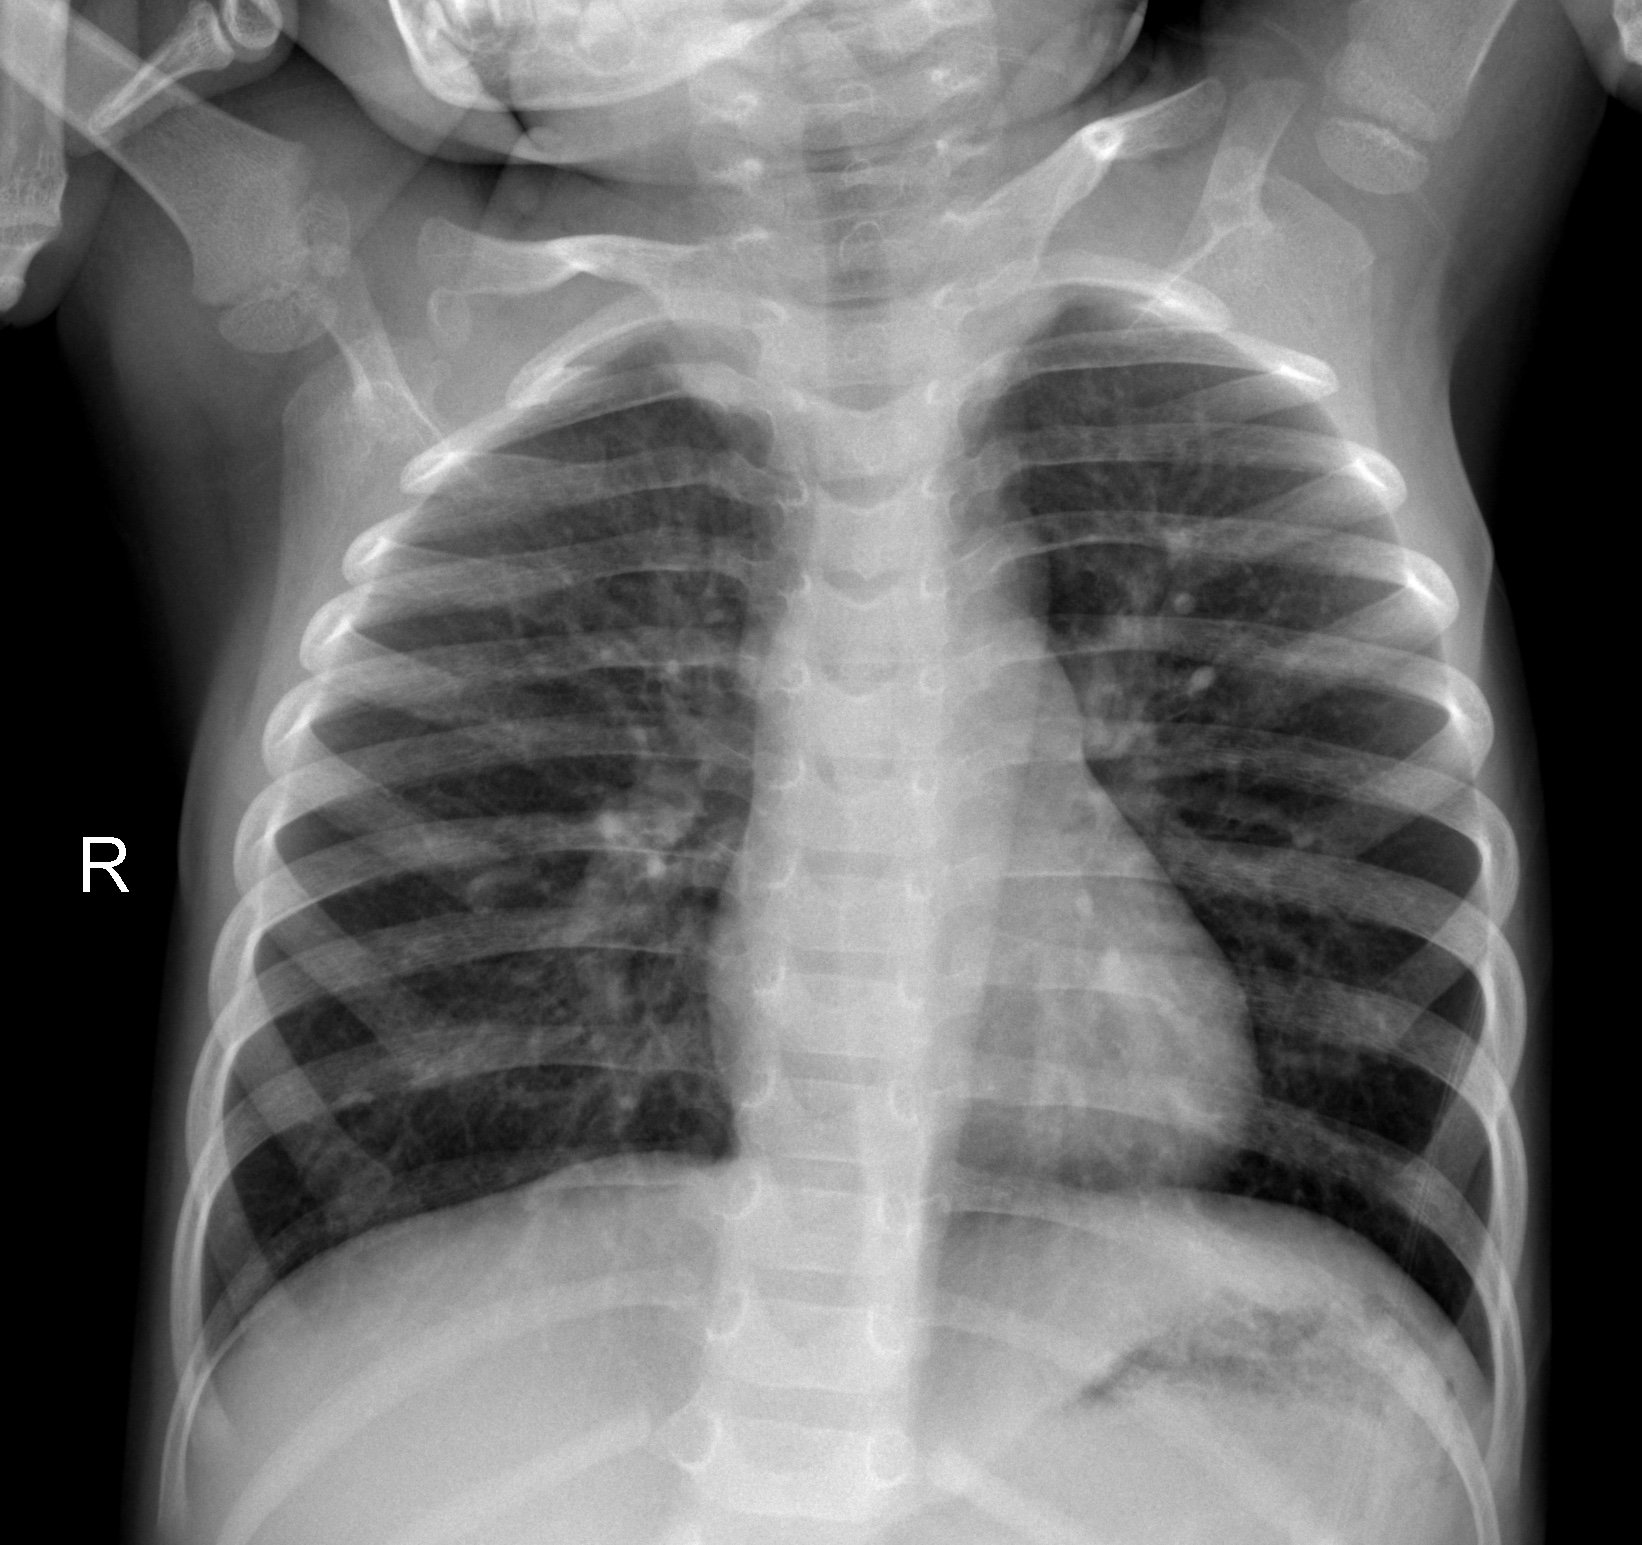
Diagnosis: NORMAL